Question: I am using a panel on my page but applied the .Well class to the body of it so give it a background rather than plain white.
There is now a white gap on the bottom. Any idea how I can remove that ?

'''
<div class="panel panel-primary">
<div class="panel-heading">
<h3 class="panel-title">Attendee Information</h3>
</div>
<div class="panel-body well">
<div class="row">
<div class="col-md-12">
<label>Required</label>
<input type="text" class="form-control" id="requiredAttendees" placeholder="Please select required attendee's">
<p class="help-block"><em>Enter the last name required attendee(s).</em></p>
</div>
</div>
<div class="row">
<div class="col-md-12">
<label>Segments</label>
<select class="form-control dropdown" name="segment" id="segment" multiple="" placeholder="Select segments / tags for this group">
<option value="">Select Center</option>
<?php $counter = 1; foreach($createSegments->segments as $data){ ?>
<option value="<?php echo $data->id; ?>"><?php echo $data->segmentName; ?></option>
<?php } ?>
</select>
<p class="help-block"><em>Click to select the segments or tags that this focus group pertains to.</em></p>
</div>
</div>
<div class="row">
<div class="col-md-1"></div>
<div class="col-md-11">
<br />
<button type="button" name="createFocusGroup" class="btn btn-primary"><i class="fa fa-users"></i>&nbsp;&nbsp;Create Focus Group</button>
</div>
</div>
</div>
'''
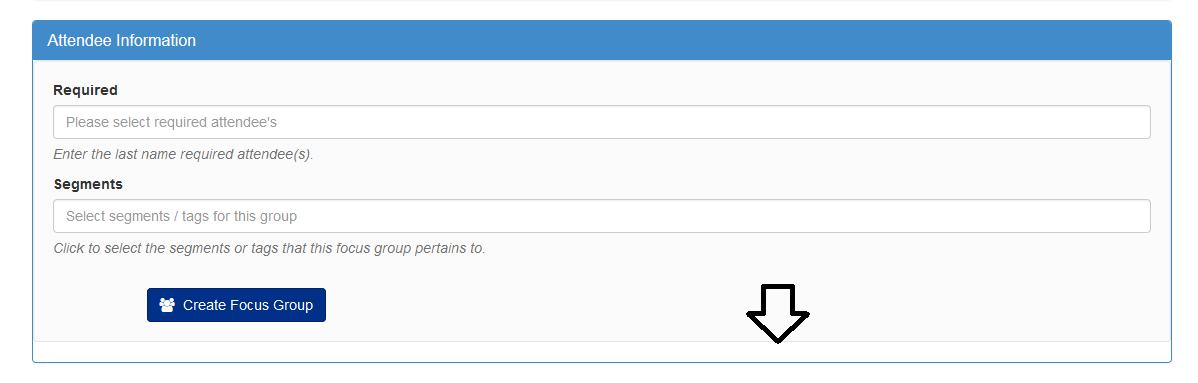
Answer: By default, the well in Bootstrap 3 has a 20px margin bottom. Just set:
'''
.well {
margin-bottom: 20px;
}
'''
to
'''
.well {
margin-bottom: 0;
}
'''